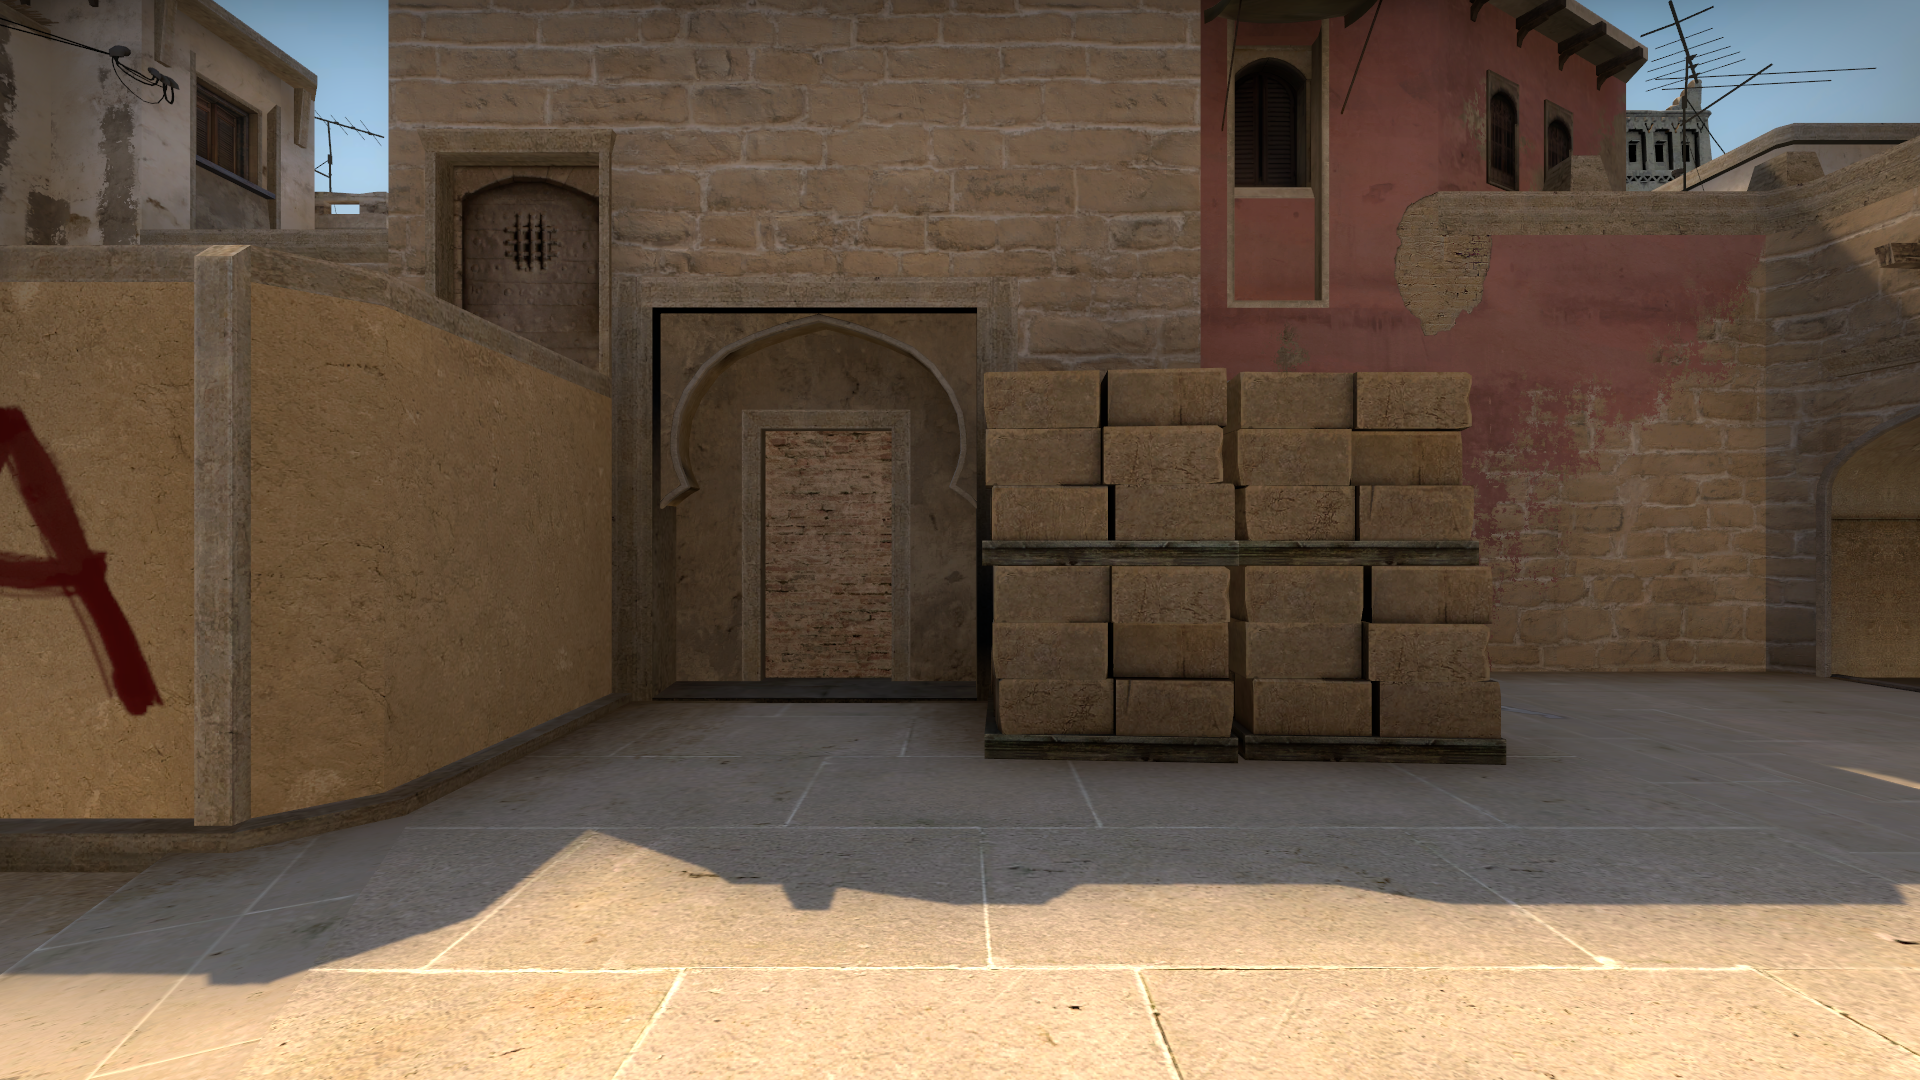
Map: de_mirage